Question: It's not as basic as you might think. Take a look at this picture:
Now you can see that the link is out of the content box. Normal text hopps down to the next line, but links and long words don't. Any fixes for this? The text that is placed there is placed via PHP, just saying.
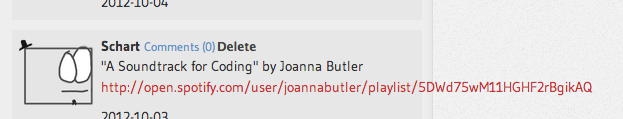
Answer: You can use 'word-break: break-all' to break up really long words like that.
You can also <URL> with these properties:
'''
white-space: nowrap;
overflow: hidden;
text-overflow: ellipsis;
'''
Example of both: <URL>